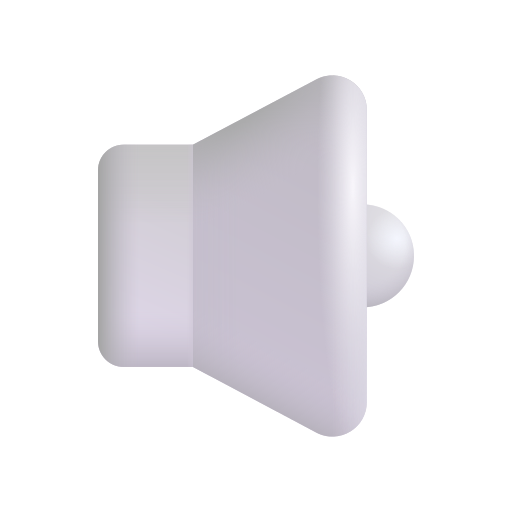
speaker low volume color